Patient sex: M
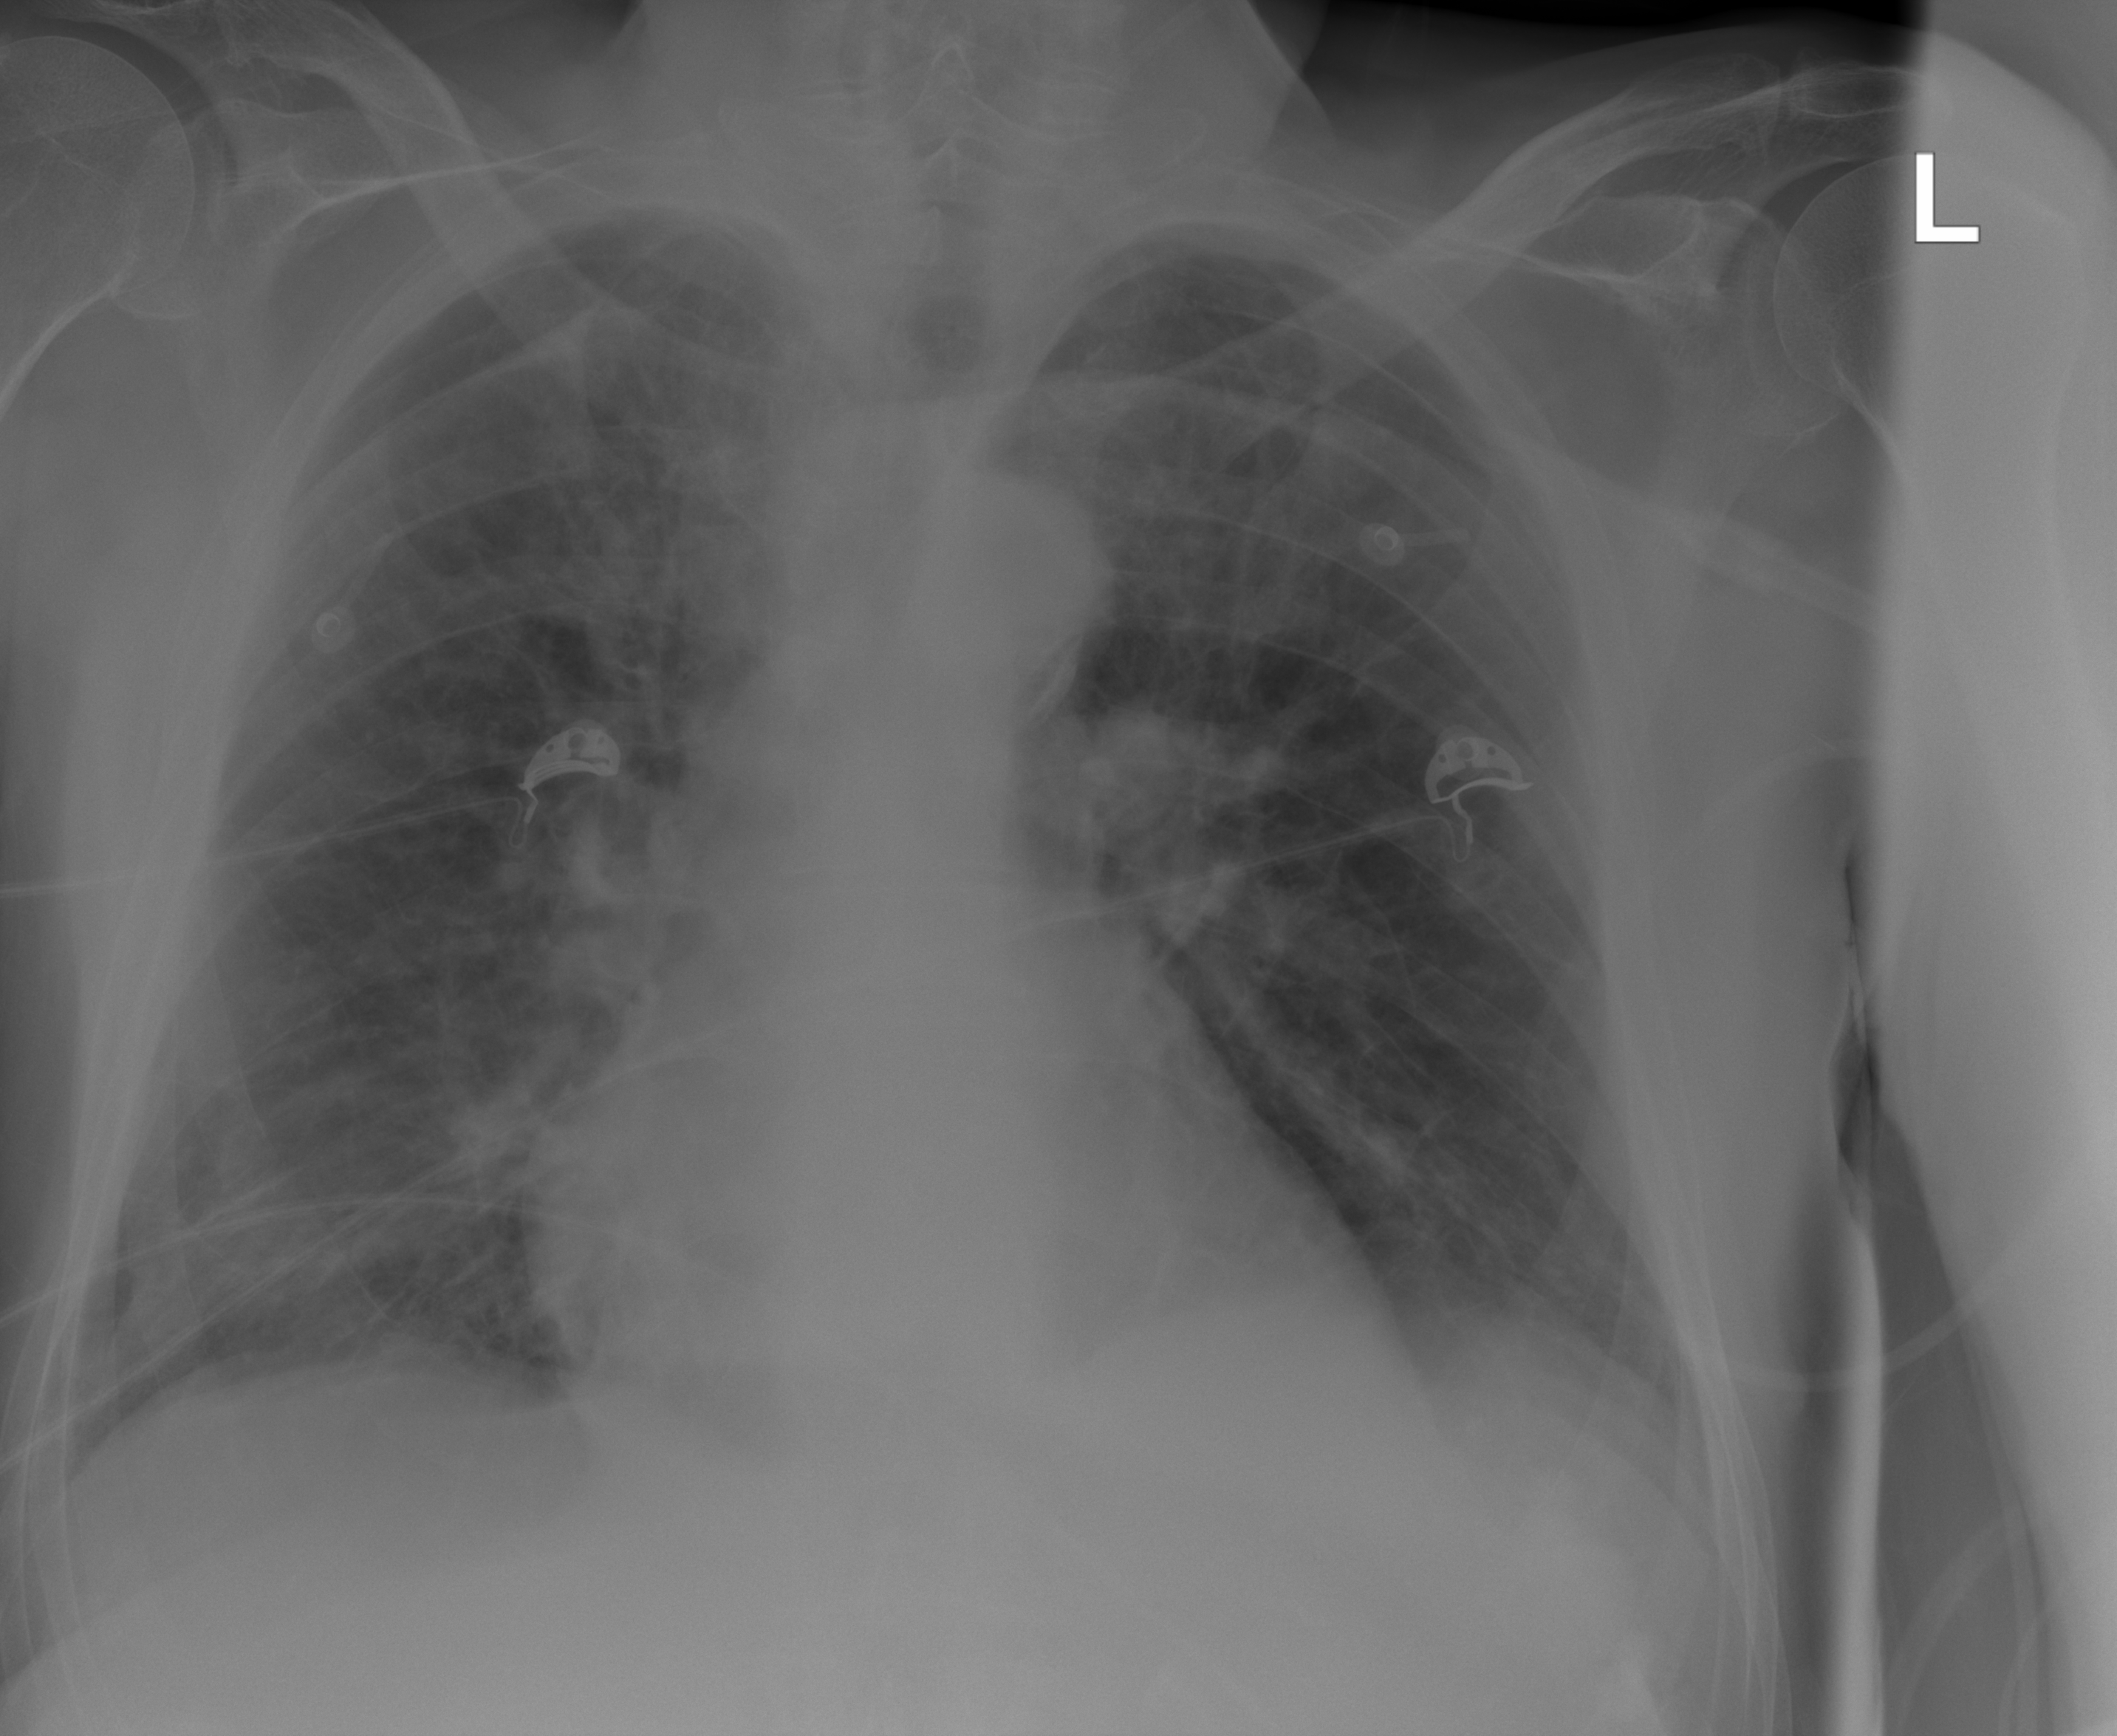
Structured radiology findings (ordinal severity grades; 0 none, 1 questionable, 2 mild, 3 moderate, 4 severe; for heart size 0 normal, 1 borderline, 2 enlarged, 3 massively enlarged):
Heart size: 0
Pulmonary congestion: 2
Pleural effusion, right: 0
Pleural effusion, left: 2
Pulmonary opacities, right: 0
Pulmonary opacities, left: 0
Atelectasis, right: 0
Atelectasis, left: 0